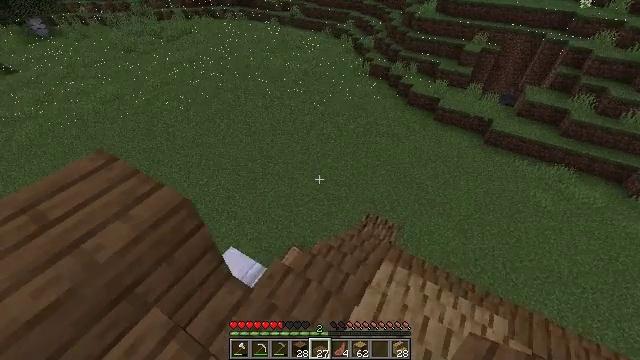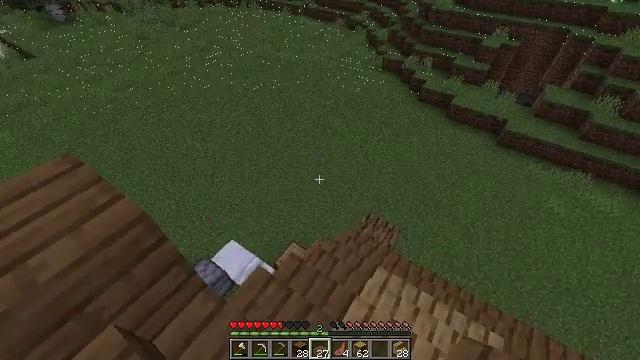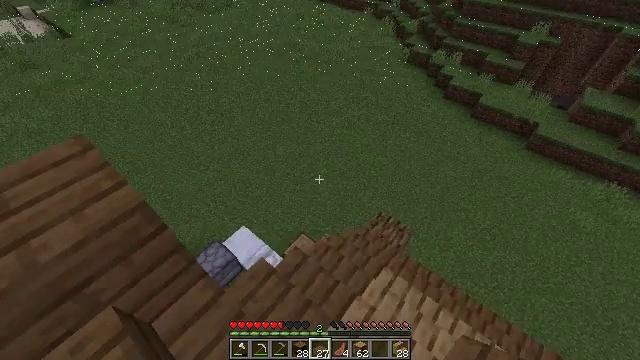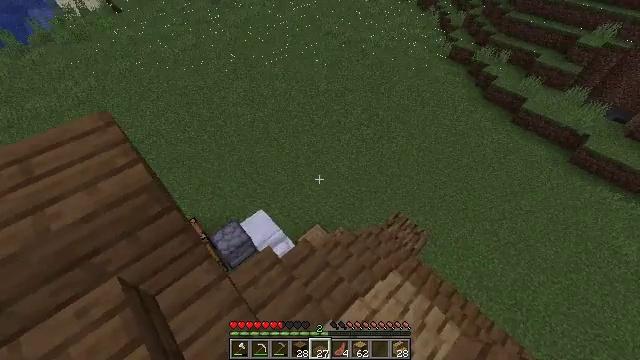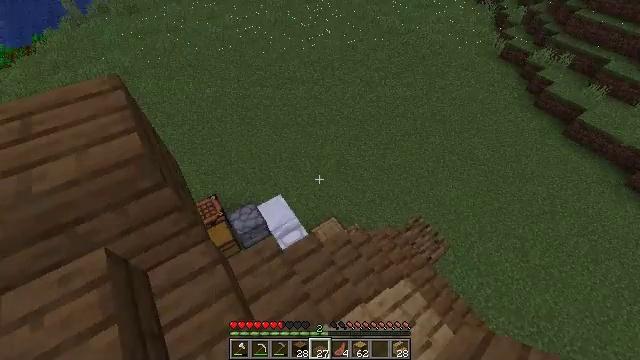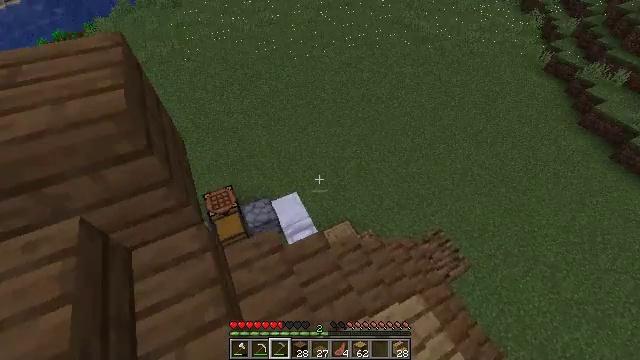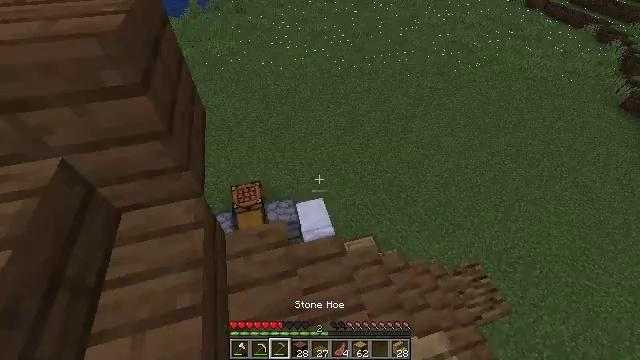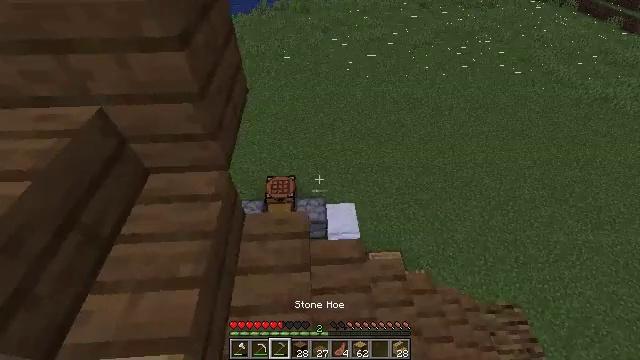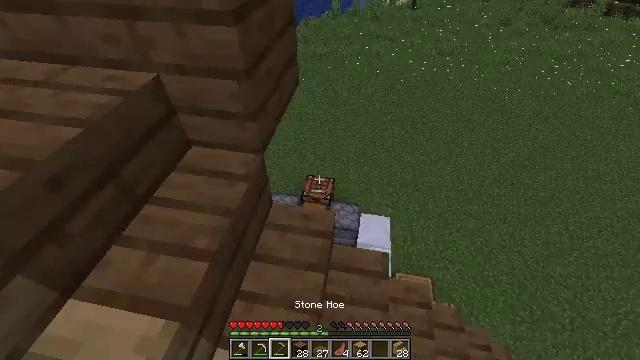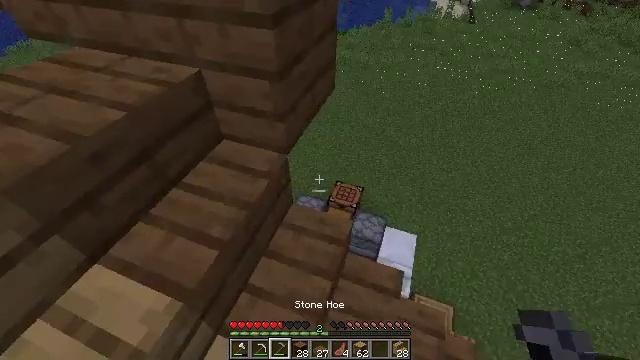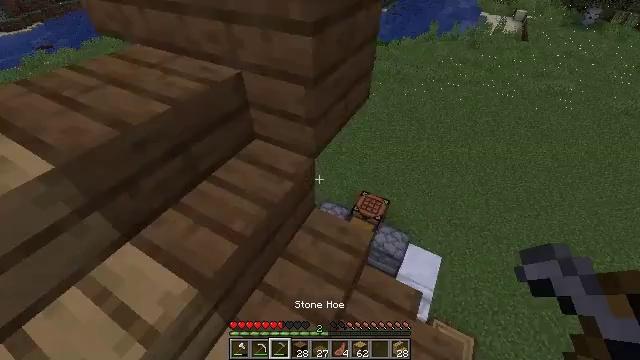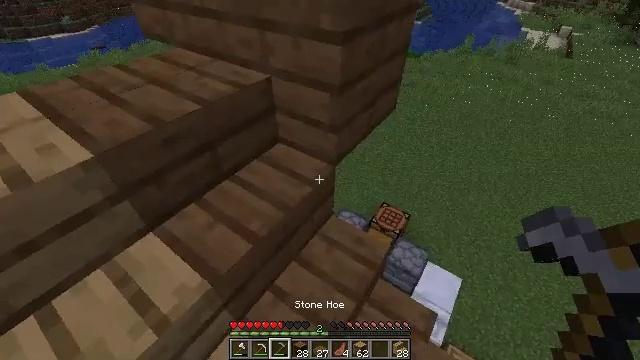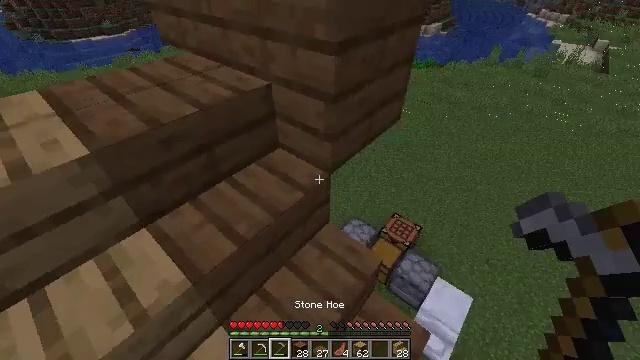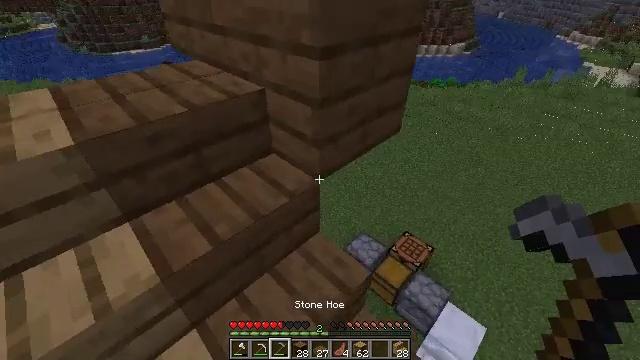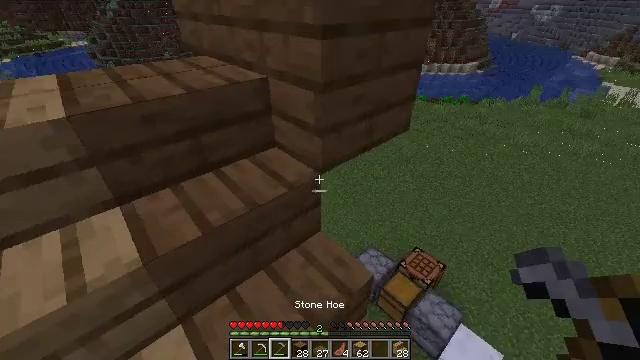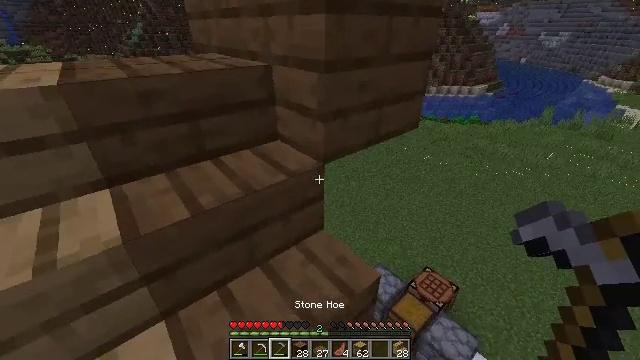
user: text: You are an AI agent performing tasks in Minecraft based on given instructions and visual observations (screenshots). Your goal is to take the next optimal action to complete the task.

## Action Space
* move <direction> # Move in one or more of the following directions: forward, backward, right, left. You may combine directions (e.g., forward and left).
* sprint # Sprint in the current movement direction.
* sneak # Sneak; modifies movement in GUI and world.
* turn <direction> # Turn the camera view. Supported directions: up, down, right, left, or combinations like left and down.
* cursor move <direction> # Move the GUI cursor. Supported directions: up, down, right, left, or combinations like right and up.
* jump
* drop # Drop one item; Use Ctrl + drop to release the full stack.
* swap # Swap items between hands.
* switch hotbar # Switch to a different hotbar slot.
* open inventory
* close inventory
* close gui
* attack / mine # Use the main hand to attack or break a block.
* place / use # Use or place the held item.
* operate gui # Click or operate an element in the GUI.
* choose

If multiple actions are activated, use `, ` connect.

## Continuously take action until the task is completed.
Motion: motion action
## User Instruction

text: Gather the spruce slab by holding left button.
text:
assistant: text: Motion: move forward and move right, turn left and down
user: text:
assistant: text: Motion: move forward and move right, turn left and down
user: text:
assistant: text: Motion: move forward, turn left and down
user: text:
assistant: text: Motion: turn left and down
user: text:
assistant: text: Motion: turn left, switch to hotbar 3
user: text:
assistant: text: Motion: turn left and up, switch to hotbar 3
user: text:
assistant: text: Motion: turn left, switch to hotbar 3
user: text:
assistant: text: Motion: turn left and up, switch to hotbar 3
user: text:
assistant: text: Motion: turn left and up
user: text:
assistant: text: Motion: turn left and up
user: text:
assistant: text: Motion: move right, turn left and up
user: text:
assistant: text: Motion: move right, turn left and up
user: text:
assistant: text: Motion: turn left and up
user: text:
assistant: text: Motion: turn left and up
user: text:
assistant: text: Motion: turn left and up
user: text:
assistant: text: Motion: turn left and up
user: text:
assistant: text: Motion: turn up
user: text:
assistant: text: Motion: turn up
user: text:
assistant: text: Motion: turn up
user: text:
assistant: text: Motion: turn up
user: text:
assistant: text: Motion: turn up
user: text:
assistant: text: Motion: no_op
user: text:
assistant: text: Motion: no_op
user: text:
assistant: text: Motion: turn right
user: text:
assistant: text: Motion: turn right, switch to hotbar 1
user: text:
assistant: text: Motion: turn right and down, switch to hotbar 1
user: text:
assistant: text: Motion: turn right, switch to hotbar 1
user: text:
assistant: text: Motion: turn right, switch to hotbar 1
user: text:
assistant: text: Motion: attack / mine
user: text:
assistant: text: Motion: attack / mine